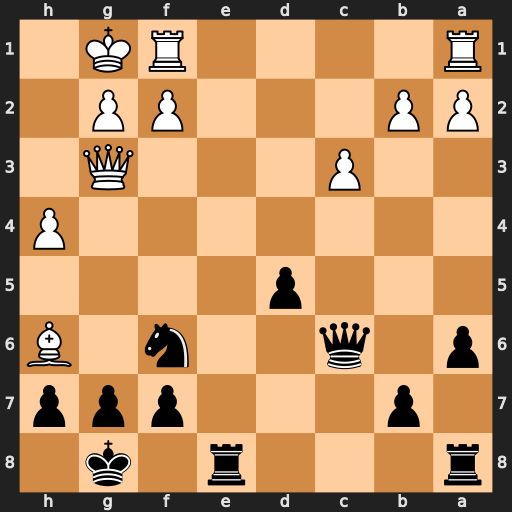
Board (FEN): r3r1k1/1p3ppp/p1q2n1B/3p4/7P/2P3Q1/PP3PP1/R4RK1
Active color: b
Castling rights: -
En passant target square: -
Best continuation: Nh5 Qg5 Qxh6 Qxh6 gxh6